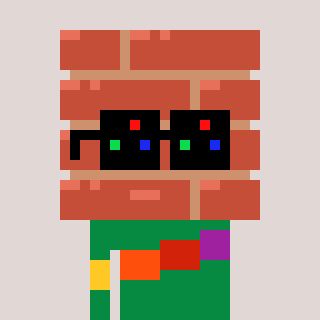
a pixel art character with square black sunglasses, a wall-shaped head and a green-colored body on a warm background